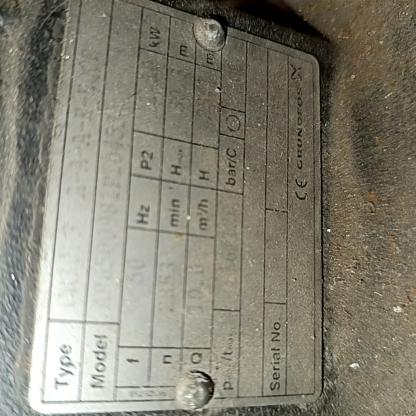
Klasa: tabliczka-znamionowa